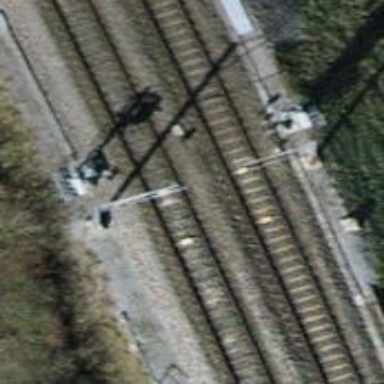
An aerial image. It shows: Railway signal.